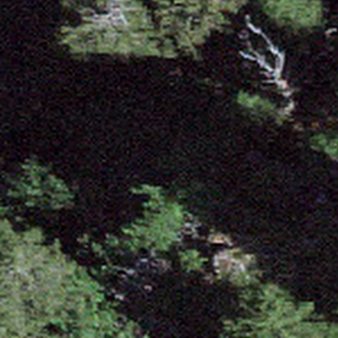
Label: other